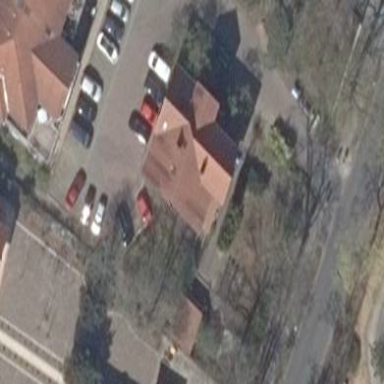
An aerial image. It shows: Commercial building.